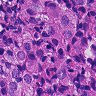
Metastatic tissue present: yes